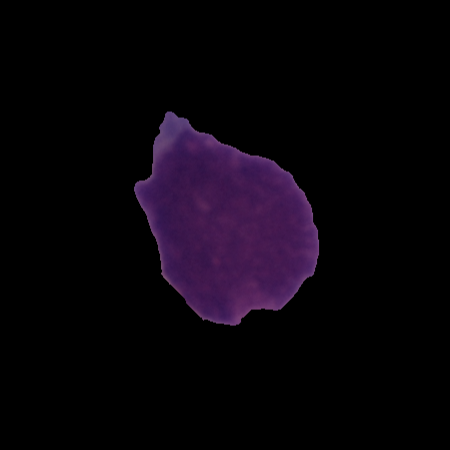
Label: cancer